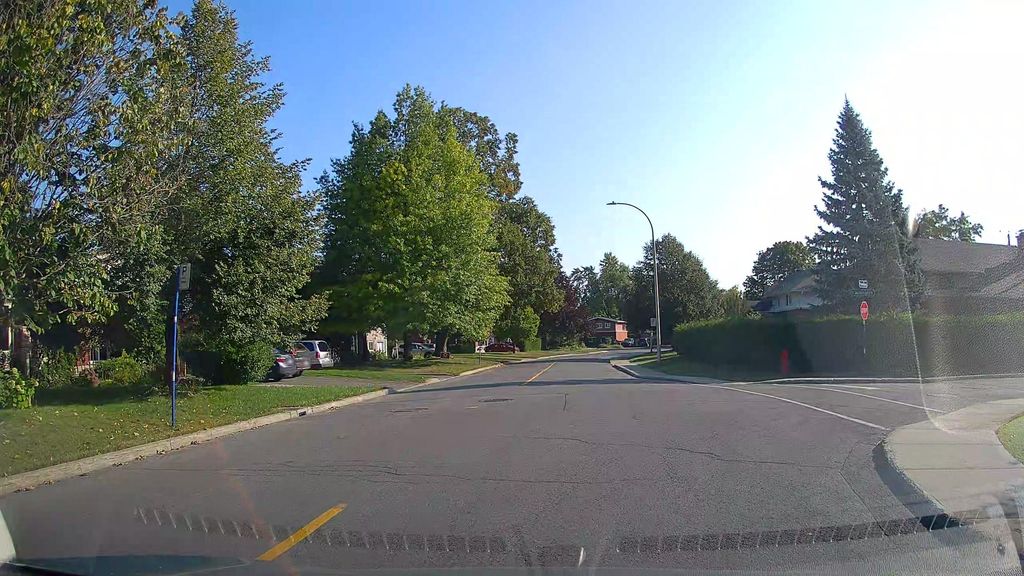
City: montreal